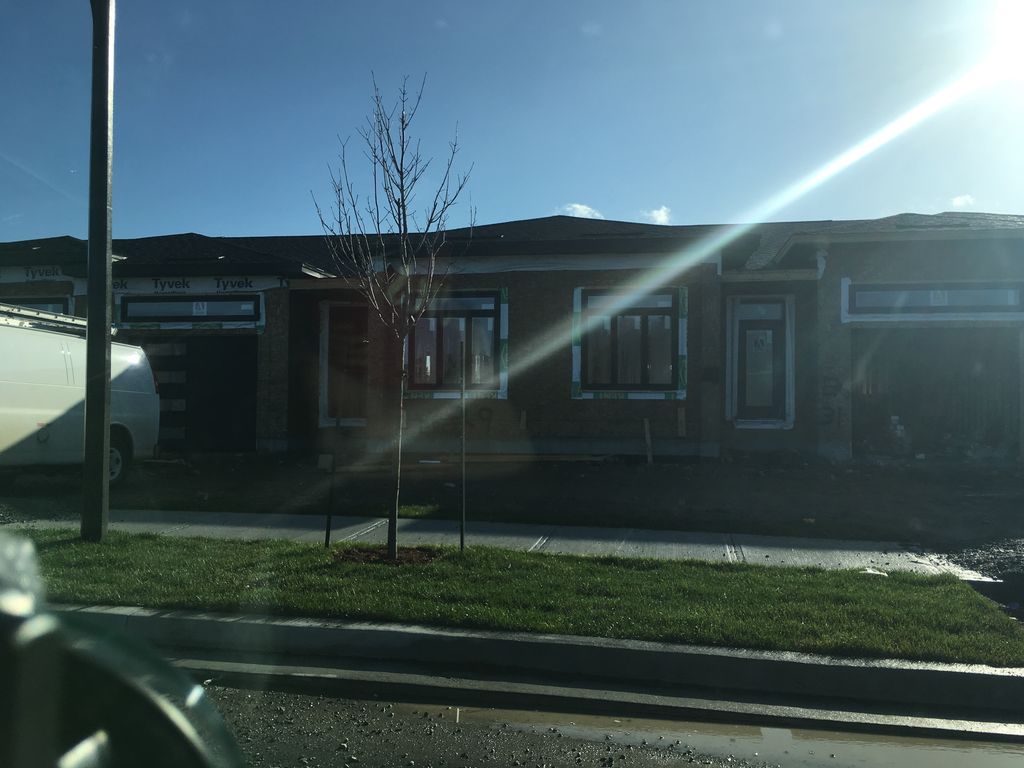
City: st_johns